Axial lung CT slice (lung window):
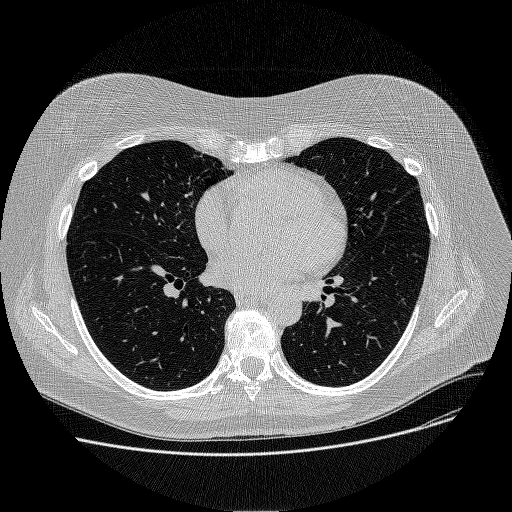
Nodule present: no